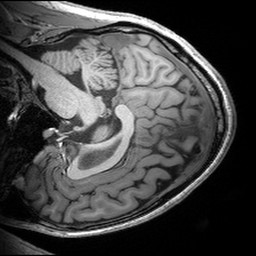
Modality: T1w
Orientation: sagittal
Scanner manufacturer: siemens
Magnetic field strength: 3 T
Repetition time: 2.53 s
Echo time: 0.00299 s